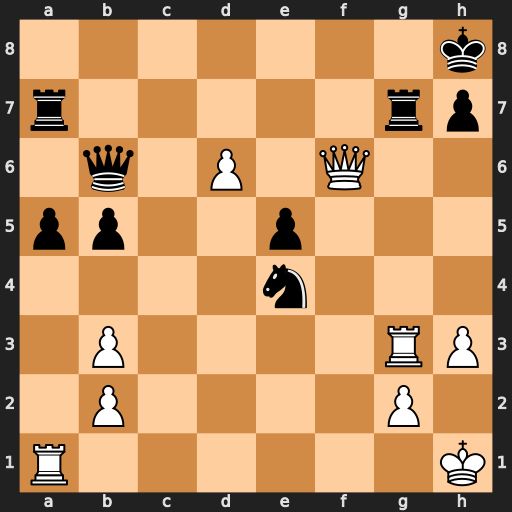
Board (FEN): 7k/r5rp/1q1P1Q2/pp2p3/4n3/1P4RP/1P4P1/R6K
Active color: w
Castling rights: -
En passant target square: -
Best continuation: Qf8+ Rg8 Qxg8#